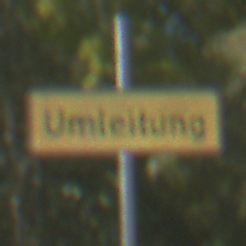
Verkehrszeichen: Umleitungsankuendigung
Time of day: Midday
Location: Outdoor (Nature)
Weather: Clear
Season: Summer
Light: Natural